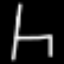
Label: chair